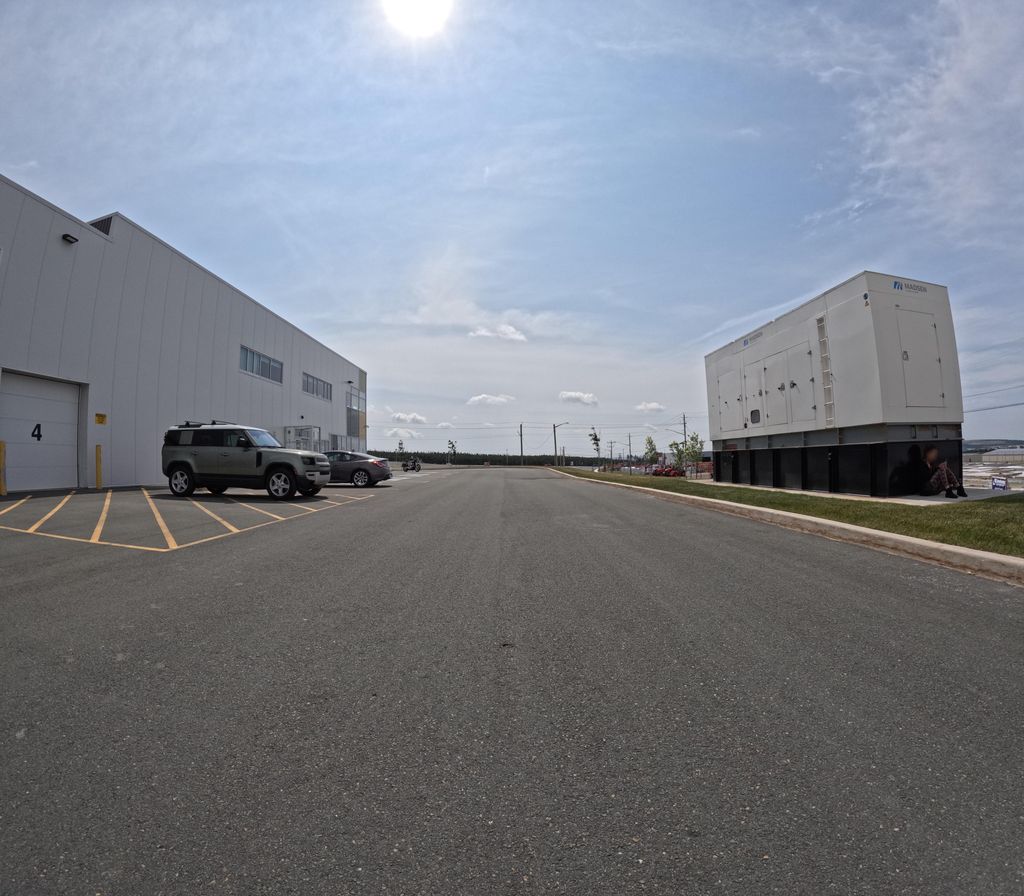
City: st_johns